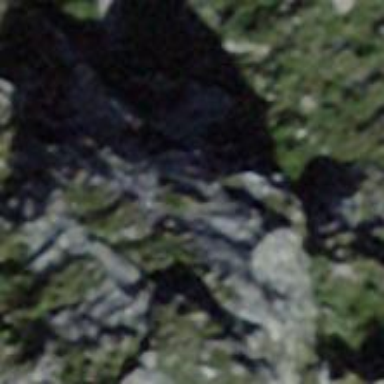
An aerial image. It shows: Cliff in nature.